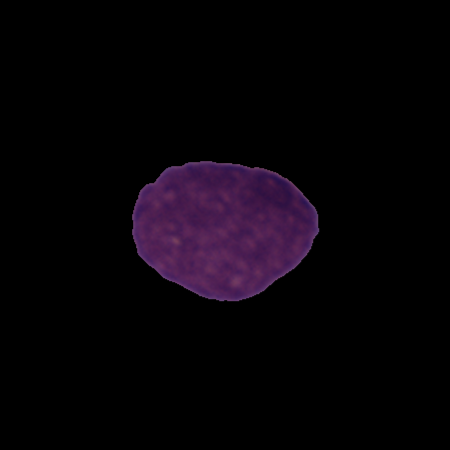
Label: healthy